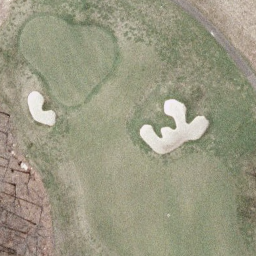
Label: golf course